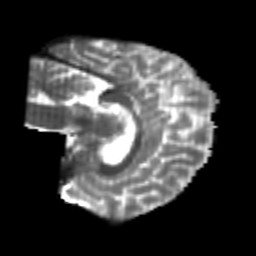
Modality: T2w
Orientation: sagittal
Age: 22
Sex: female
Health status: healthy
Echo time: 0.074 s